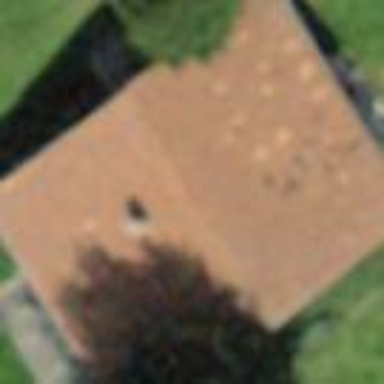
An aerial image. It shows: Cabin.